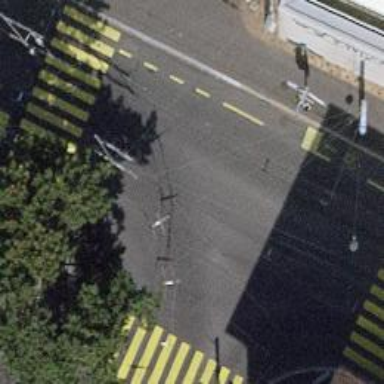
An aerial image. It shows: Secondary road with asphalt surface. There are sidewalks on both sides of the road. Lane for cyclists is on the left with trolley wires present.